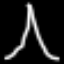
Label: The Eiffel Tower